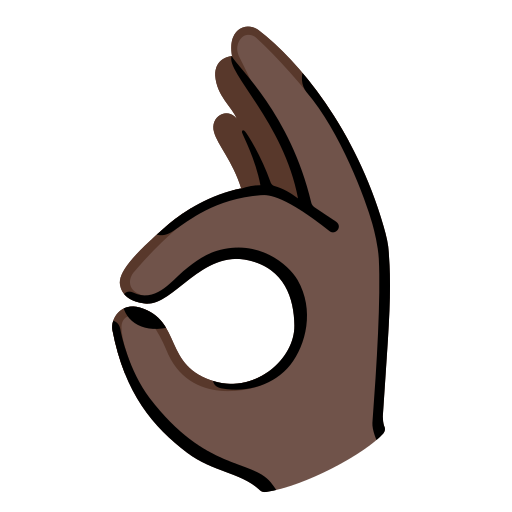
Emoji: 👌🏿